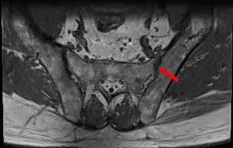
Skin changes and imaging in the patient with multicentric reticulohistiocytosis. (F) Pelvic X-ray, with the red arrow indicating degenerative changes in the hip joint with decreased cystic density.
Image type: radiology (mri)